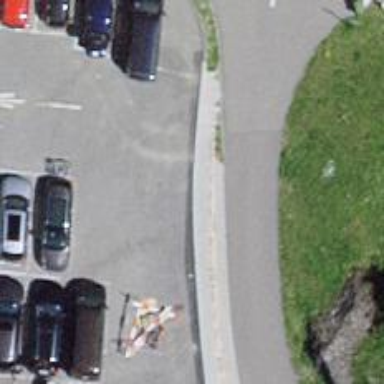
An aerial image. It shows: Asphalt parking aisle along service road.